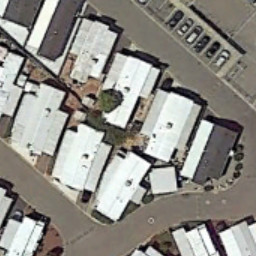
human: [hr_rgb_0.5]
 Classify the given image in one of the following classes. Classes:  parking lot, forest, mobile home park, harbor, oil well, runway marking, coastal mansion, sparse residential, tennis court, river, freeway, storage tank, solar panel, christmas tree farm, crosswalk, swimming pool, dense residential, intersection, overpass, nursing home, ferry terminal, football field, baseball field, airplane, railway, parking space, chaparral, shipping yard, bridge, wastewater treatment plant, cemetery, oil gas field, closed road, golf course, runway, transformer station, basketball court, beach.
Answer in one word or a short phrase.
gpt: mobile home park